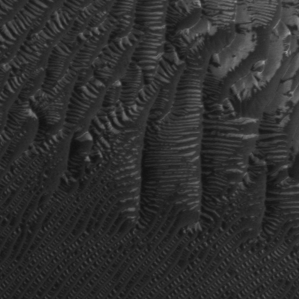
Label: frost